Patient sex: M
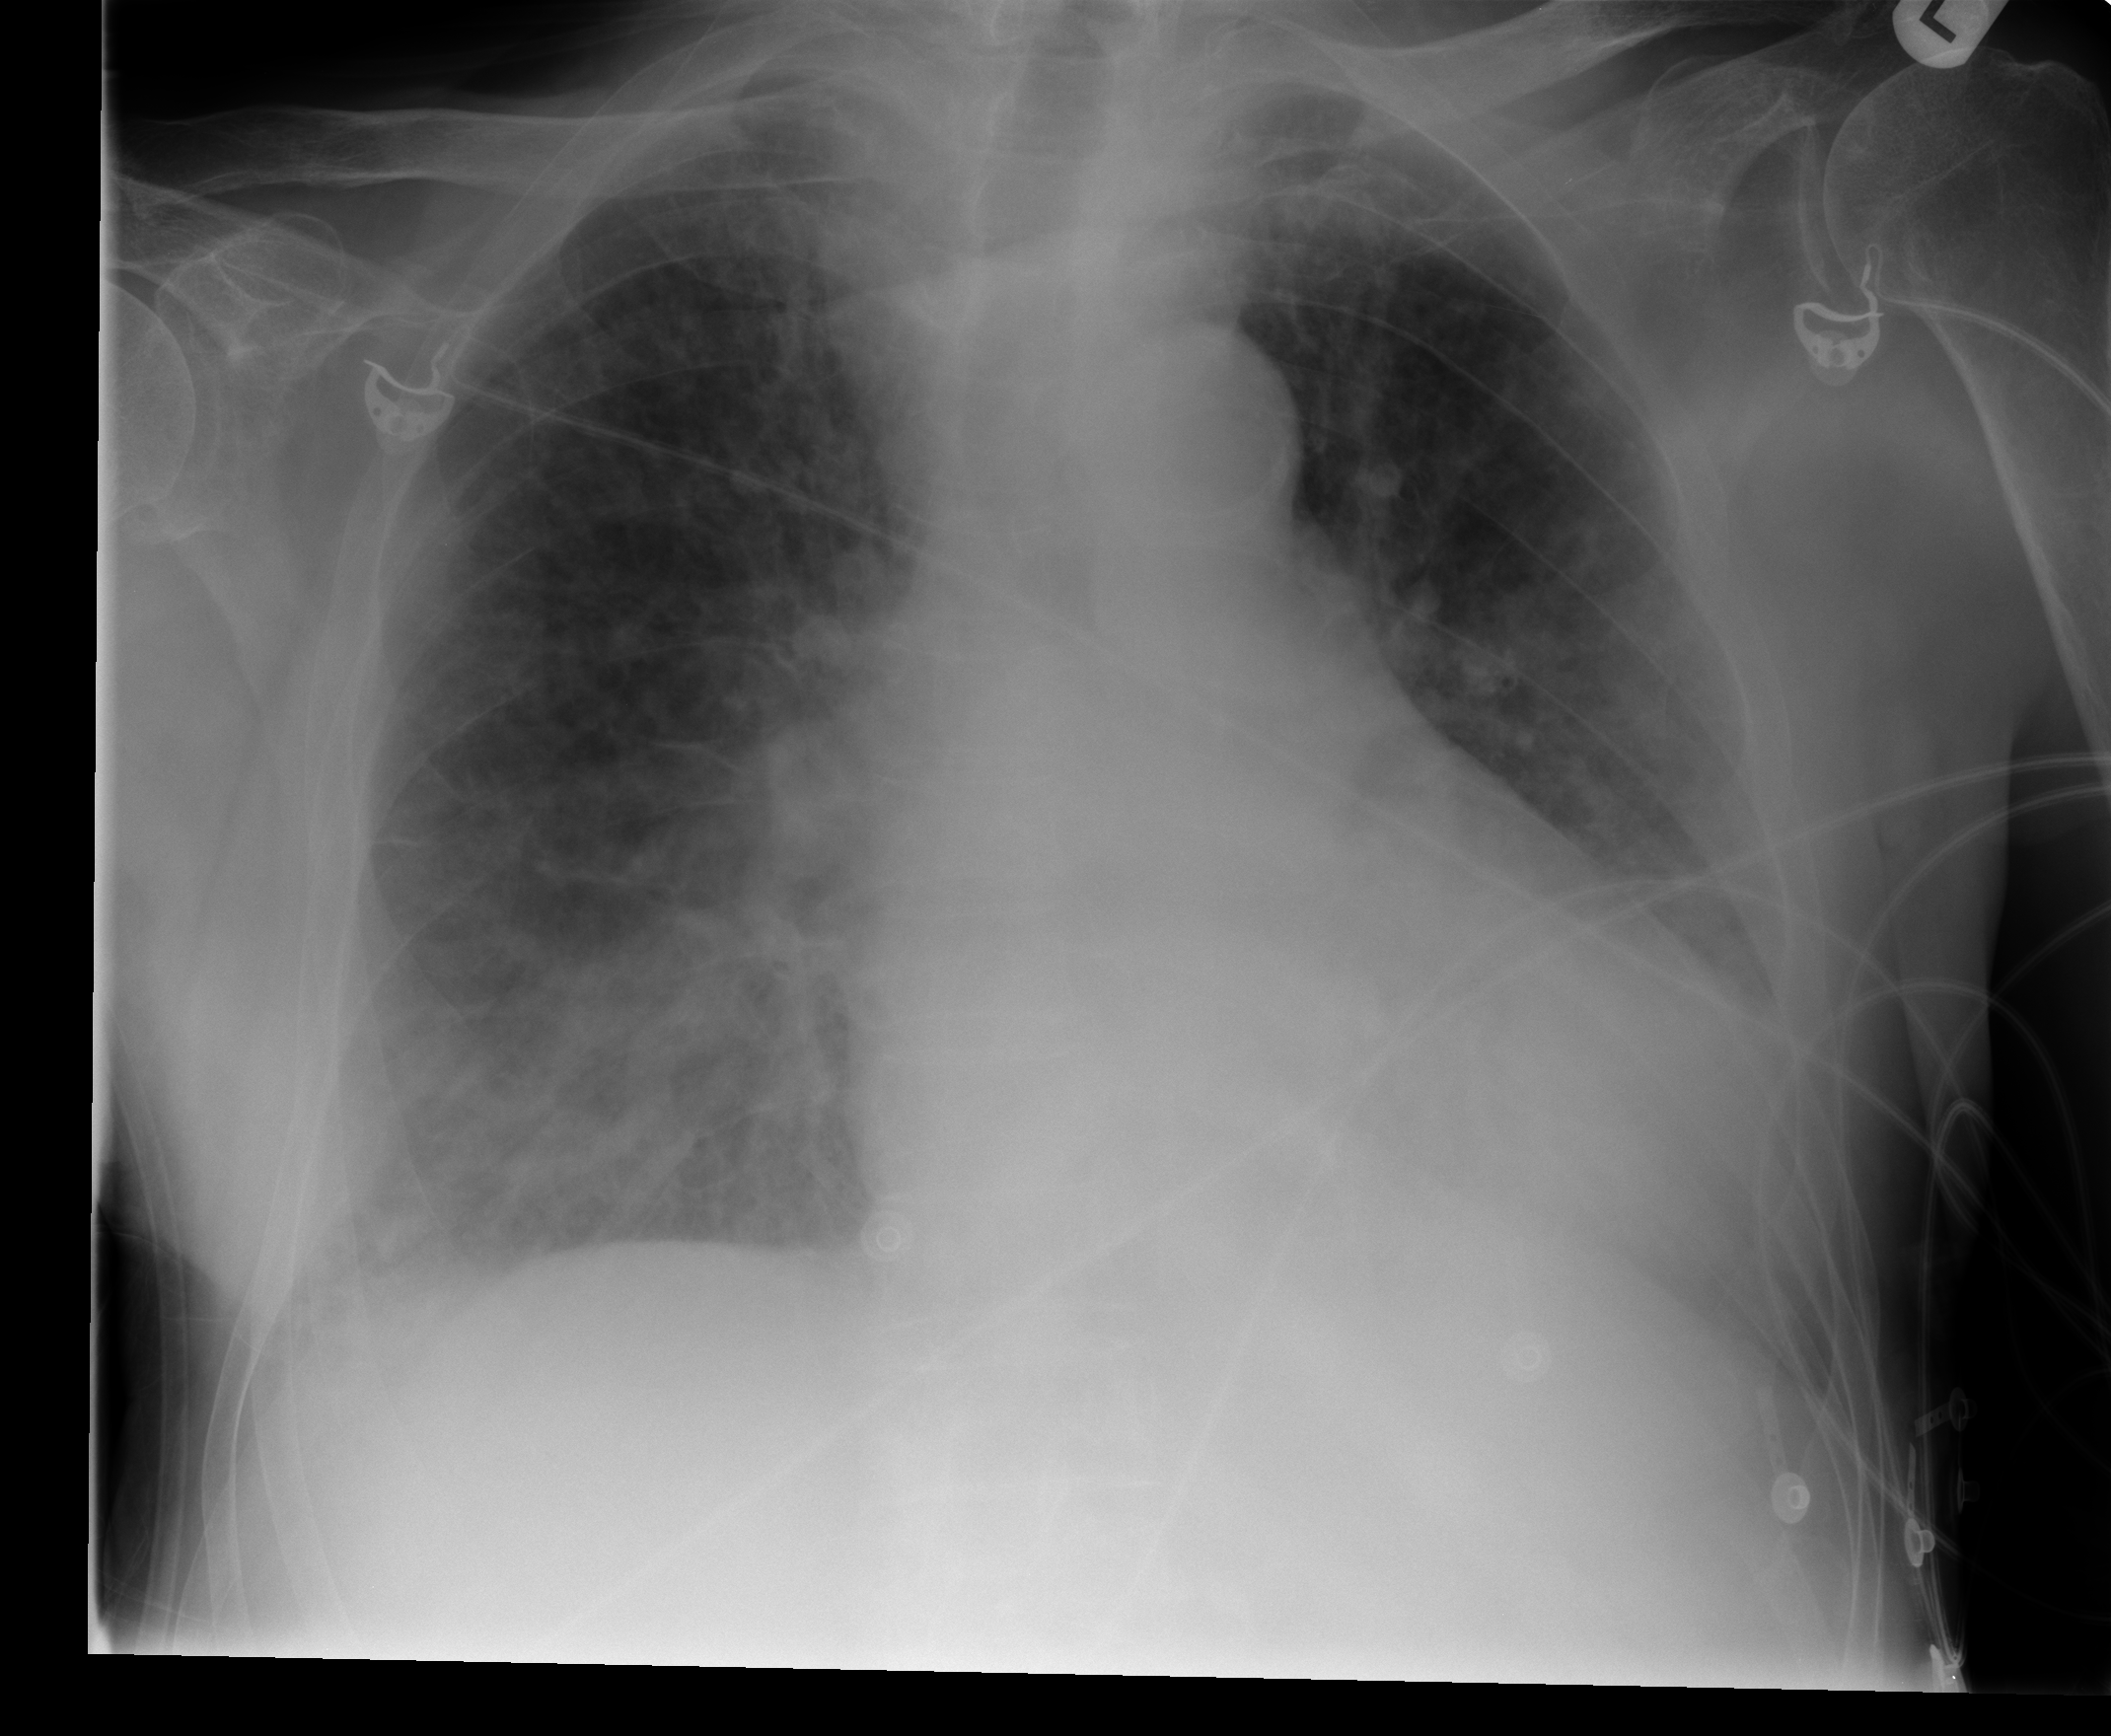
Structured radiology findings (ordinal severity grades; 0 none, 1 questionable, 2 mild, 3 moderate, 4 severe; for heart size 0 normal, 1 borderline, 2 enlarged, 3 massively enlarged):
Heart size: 3
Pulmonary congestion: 3
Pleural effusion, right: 0
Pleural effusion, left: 0
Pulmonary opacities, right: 4
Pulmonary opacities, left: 3
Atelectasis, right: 1
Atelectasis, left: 1